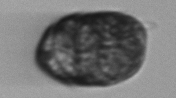
Label: Margalefidinium